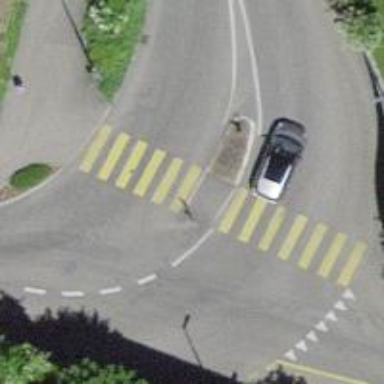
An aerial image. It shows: Marked crossing with zebra pattern. There is island at the crossing.